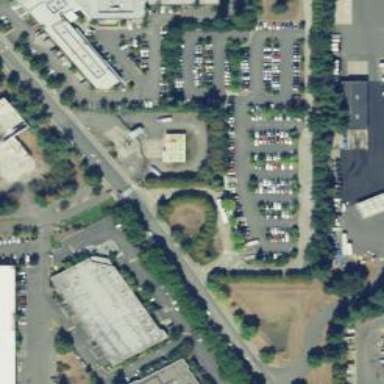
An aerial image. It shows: Parking area with park and ride facility.